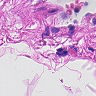
Metastatic tissue present: no